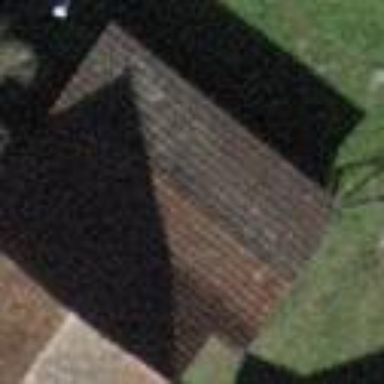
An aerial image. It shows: Shed.